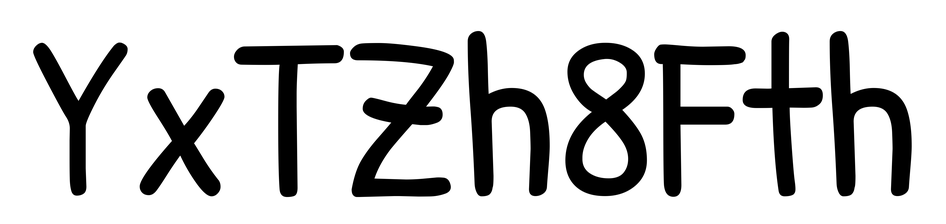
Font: PatrickHand-Regular